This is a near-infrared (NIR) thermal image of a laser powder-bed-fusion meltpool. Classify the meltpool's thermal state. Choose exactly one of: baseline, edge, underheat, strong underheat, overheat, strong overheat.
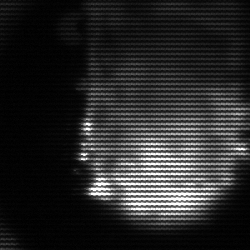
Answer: baseline